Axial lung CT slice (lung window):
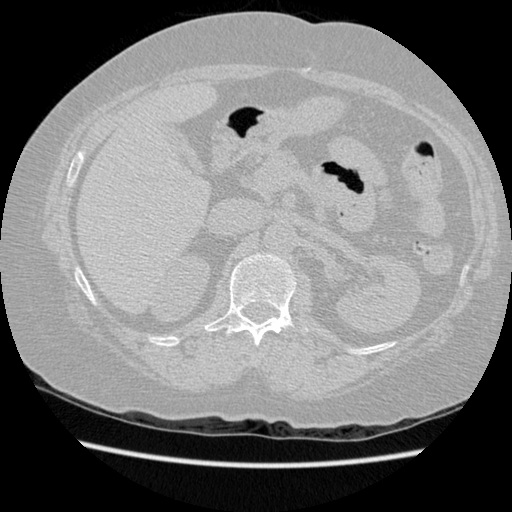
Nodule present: no